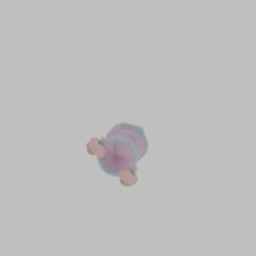
Label: animals